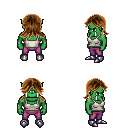
a pixel art fantasy rpg character, male body template, orc, green skin, white pirate shirt, magenta pants, brown loose hair, metal boots, four views (front, back, left, right), 2x2 character sprite sheet, small pixel art, hard edges, no anti-aliasing